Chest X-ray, PA view. Patient: 75 years old, sex F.
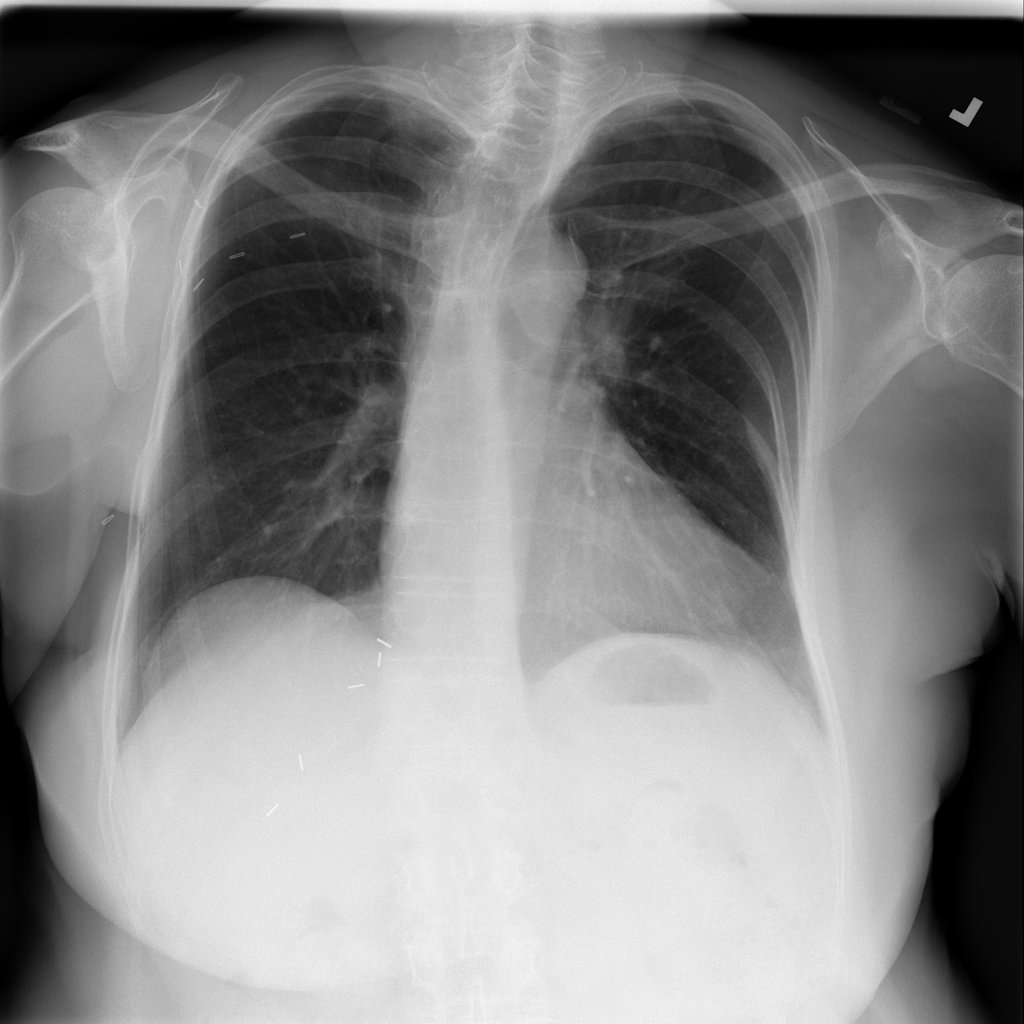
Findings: Fibrosis